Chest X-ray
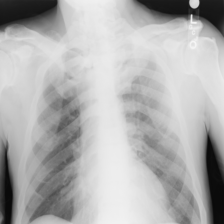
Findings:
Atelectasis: negative
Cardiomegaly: negative
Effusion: negative
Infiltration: negative
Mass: negative
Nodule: negative
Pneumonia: negative
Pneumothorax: negative
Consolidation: negative
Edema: negative
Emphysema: negative
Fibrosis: negative
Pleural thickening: negative
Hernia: negative